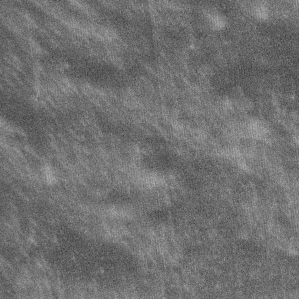
Label: frost